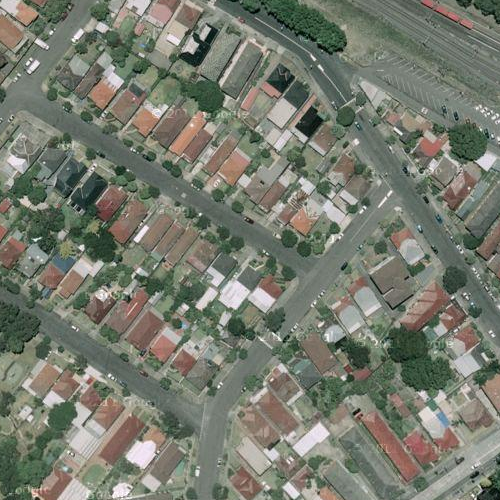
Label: sydney